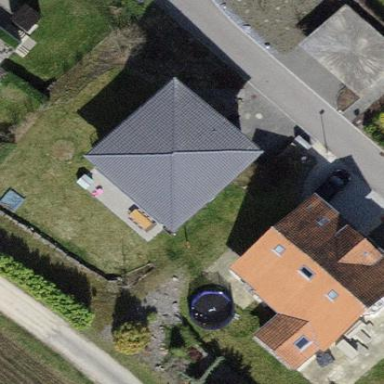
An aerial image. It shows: Building with pyramidal-shaped roof.